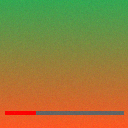
Screen state: on